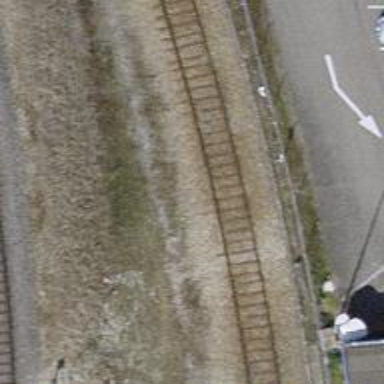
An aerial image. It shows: Siding railway track with one rail.